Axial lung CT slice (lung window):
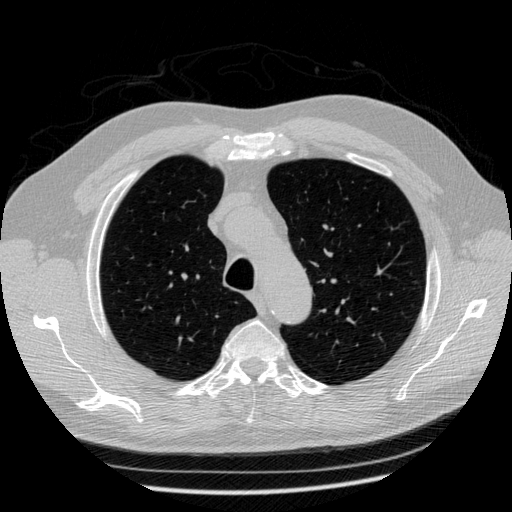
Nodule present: no